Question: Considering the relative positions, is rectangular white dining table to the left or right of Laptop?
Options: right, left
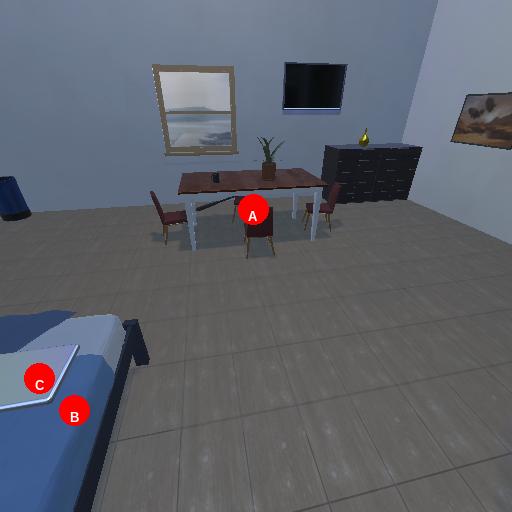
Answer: right